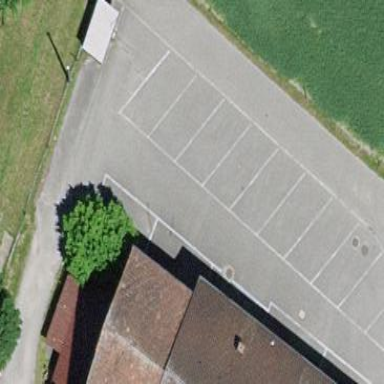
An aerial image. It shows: Parking area with surface.